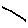
Label: line